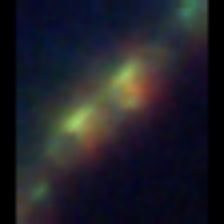
Taxon: Diatom_aggregate
Group: Diatoms